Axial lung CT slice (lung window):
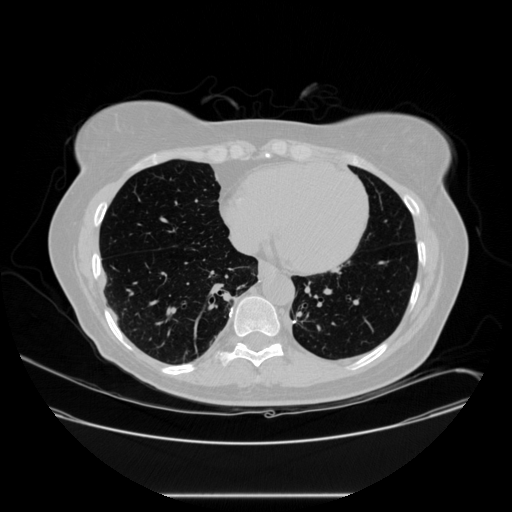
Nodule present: no